Question: I have got a problem with my Visual Studio 2013:
My curly braces have different sizes.
If I write some code in the same line they change the size to match my editor font size.
Is there a config section where I can disable this behavior?

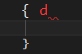
Answer: Well, after a while looking for a solution I found that the problem was an extension: VS Productivity Power Tools 2013: Syntactic Line Compression.
1. Click "Tools" -> "Options"
2. Choose "Productivity Power Tools" in the Options window
3. Toggle "Syntactic Line Compression" to "Off"
Hope this helps.
PS: This solution works with VS 2015 and VS 2017 too.